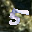
Label: 5